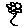
Label: flower